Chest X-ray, PA view. Patient: 63 years old, sex M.
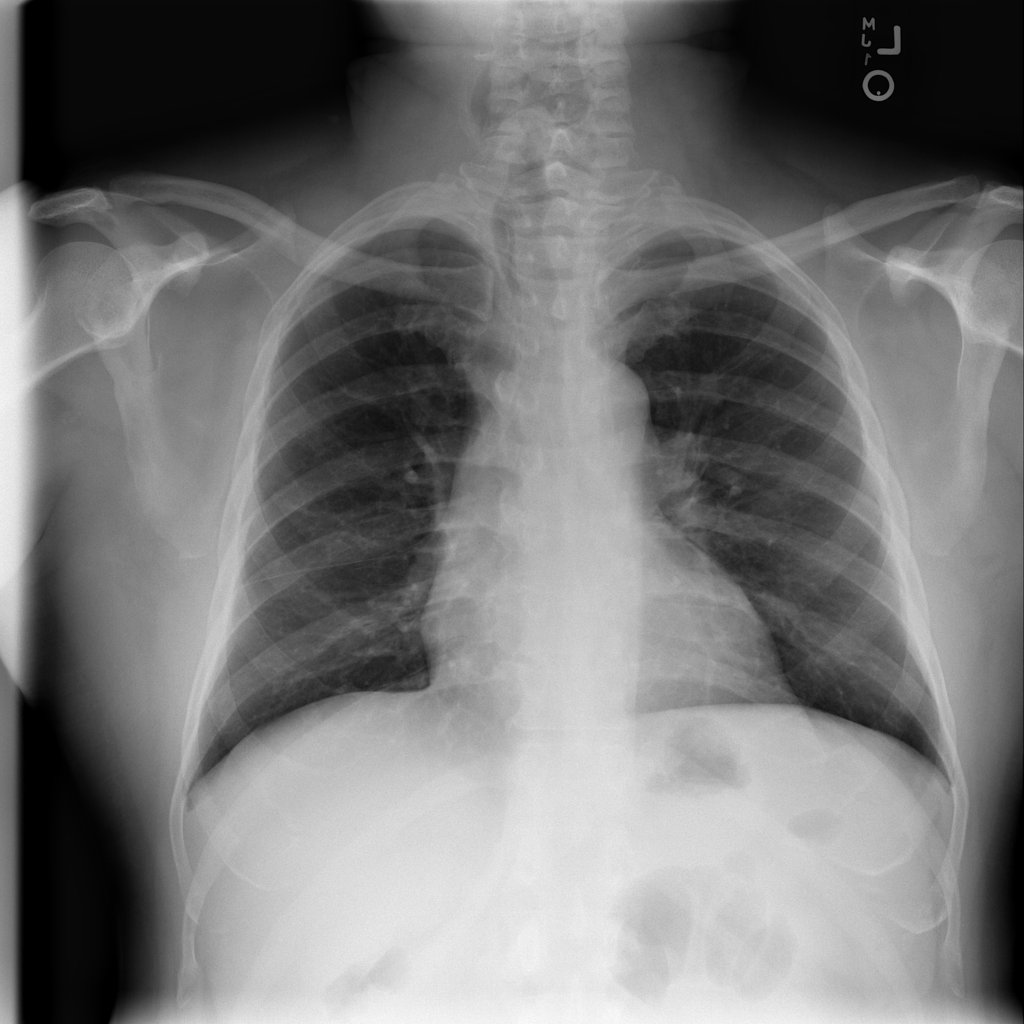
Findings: No Finding